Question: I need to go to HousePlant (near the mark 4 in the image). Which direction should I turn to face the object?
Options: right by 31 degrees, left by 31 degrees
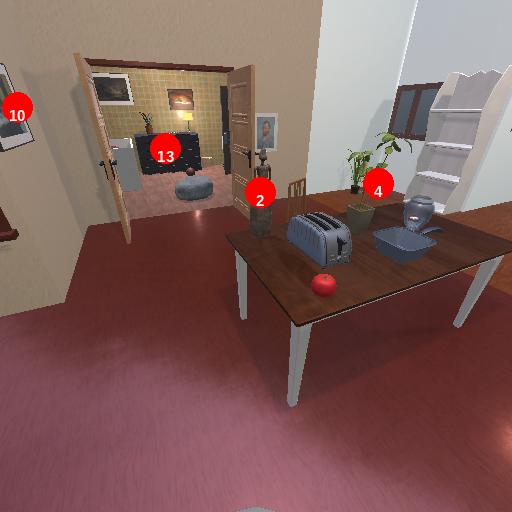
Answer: right by 31 degrees